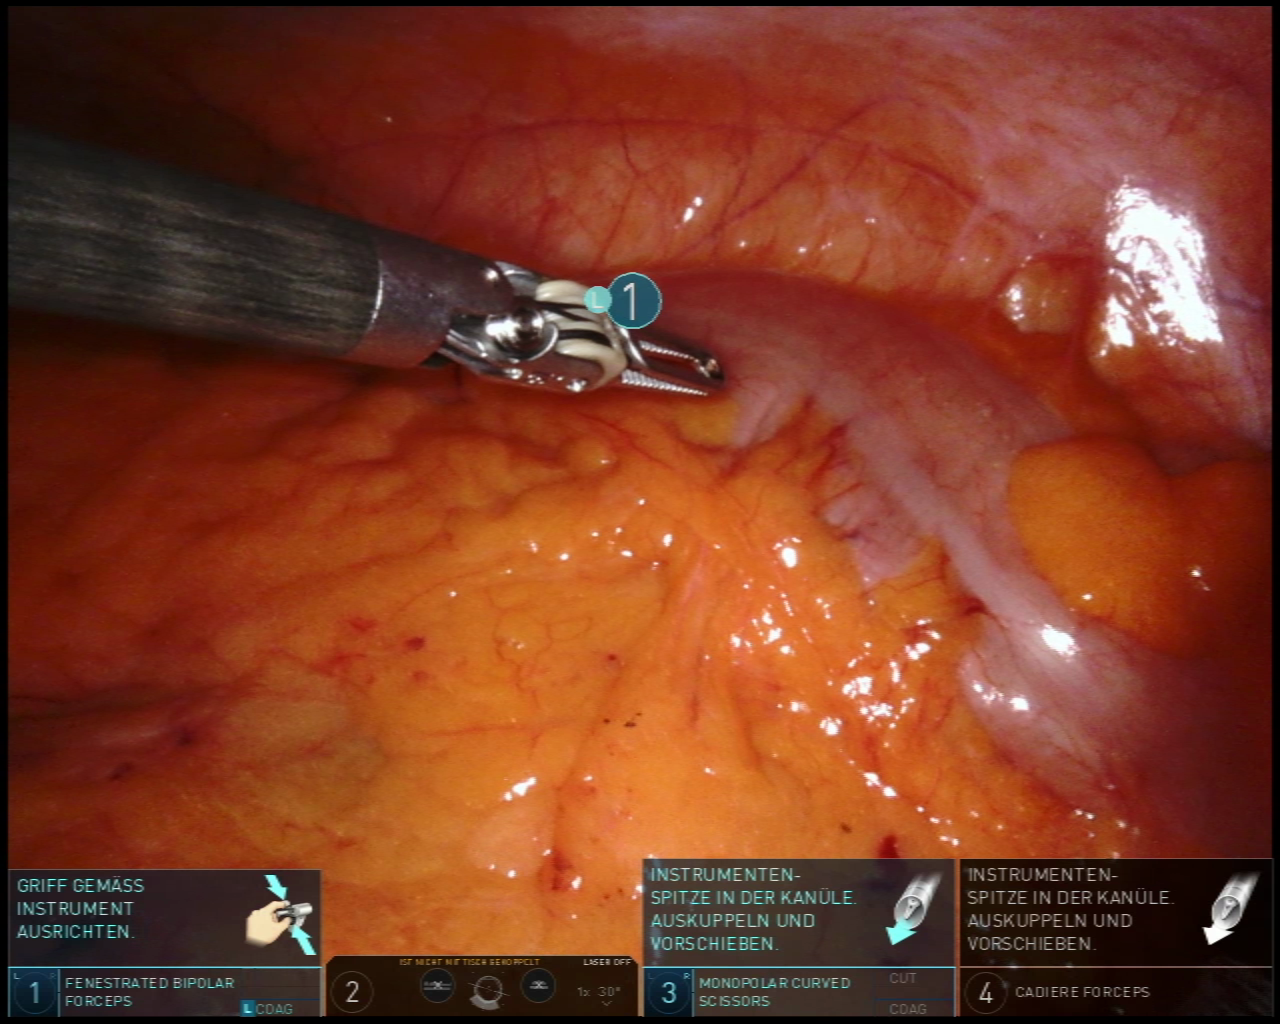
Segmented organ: colon
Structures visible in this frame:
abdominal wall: yes
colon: yes
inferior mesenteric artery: no
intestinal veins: no
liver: no
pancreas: no
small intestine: no
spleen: no
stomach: no
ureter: no
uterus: no
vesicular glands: no